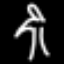
Label: palm tree